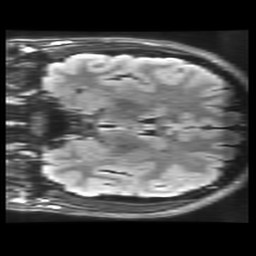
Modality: FLAIR
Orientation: coronal
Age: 19
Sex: male
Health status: healthy
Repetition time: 12 s
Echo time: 0.09782 s